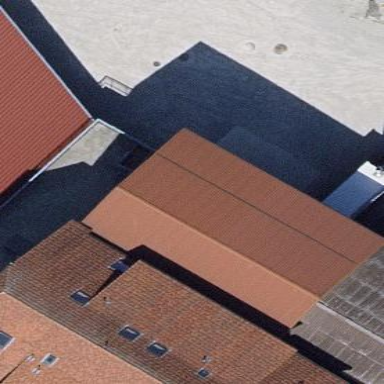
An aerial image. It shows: Part of building with gabled red roof and gray exterior.